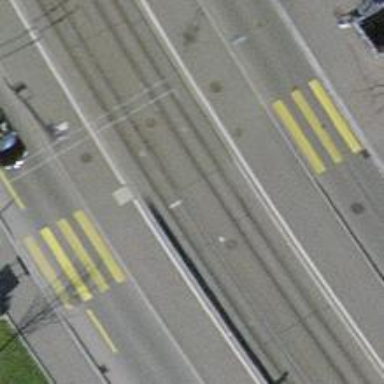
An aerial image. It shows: Tram stop with stop position for public transport.